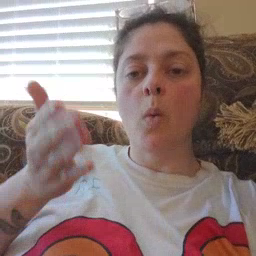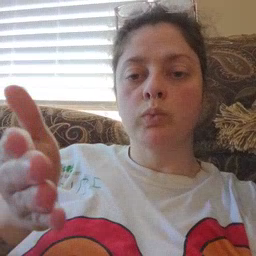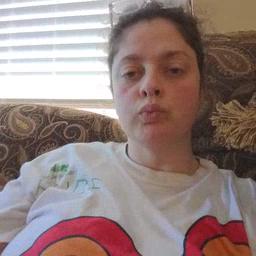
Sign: boat